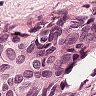
Metastatic tissue present: yes